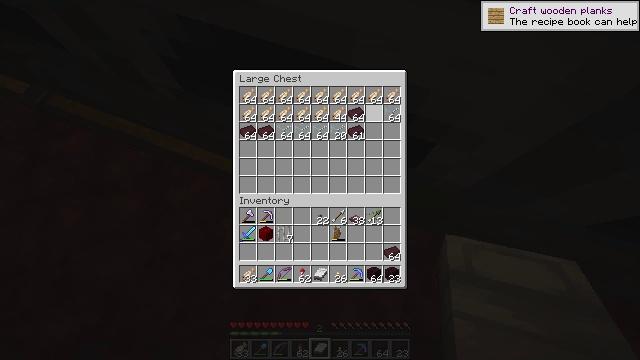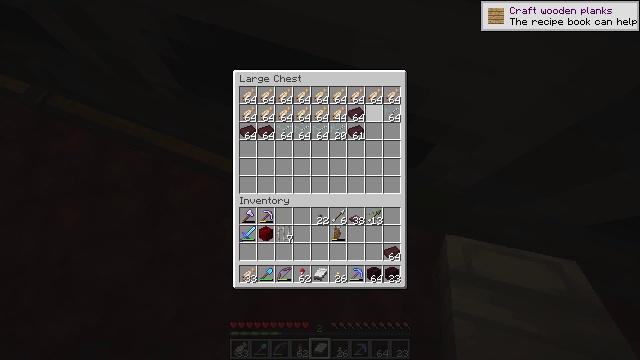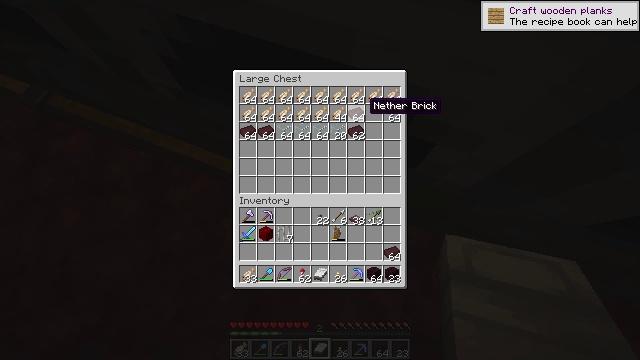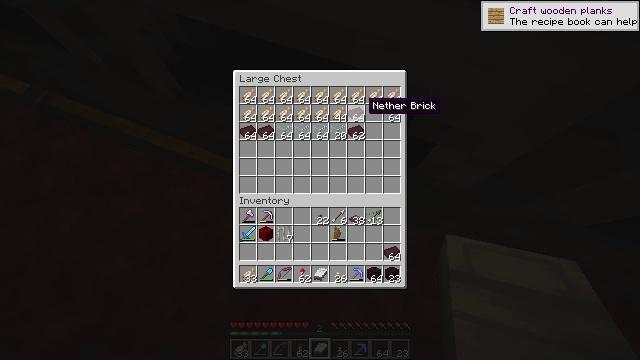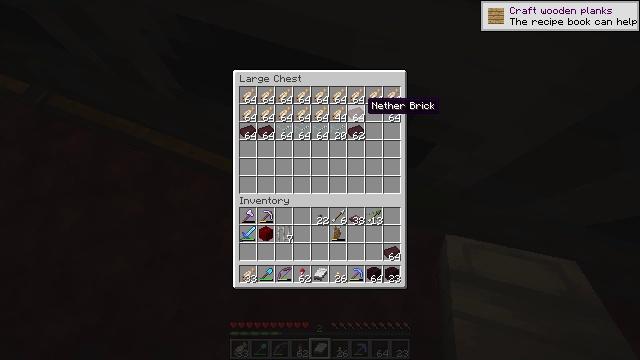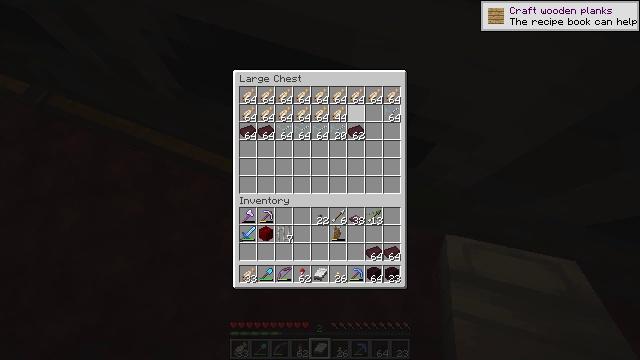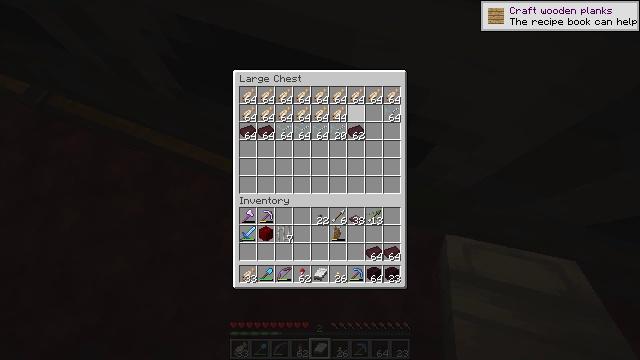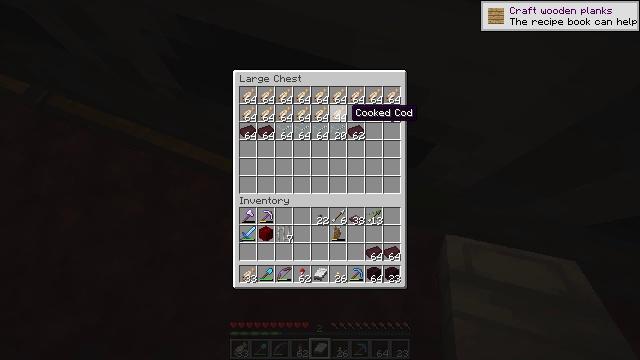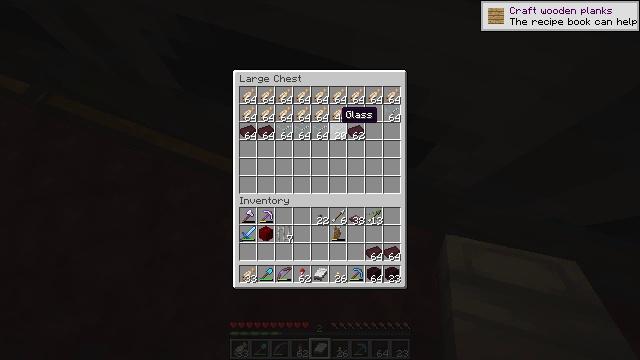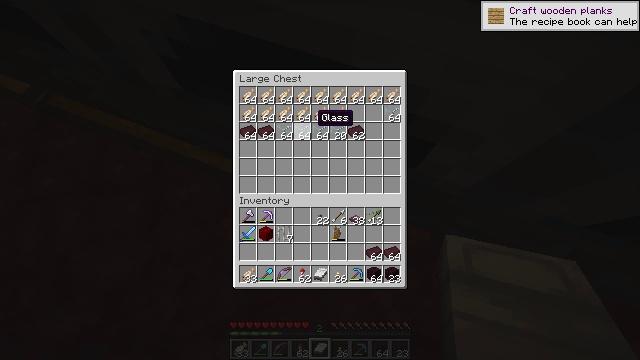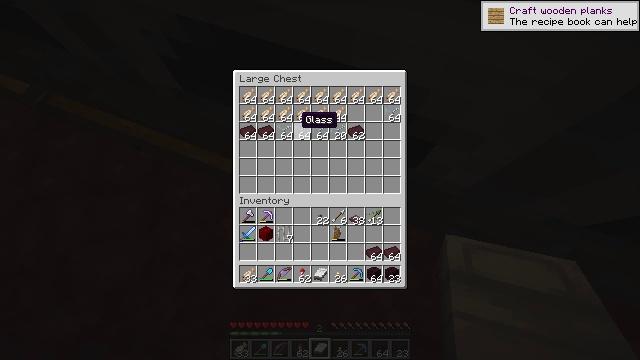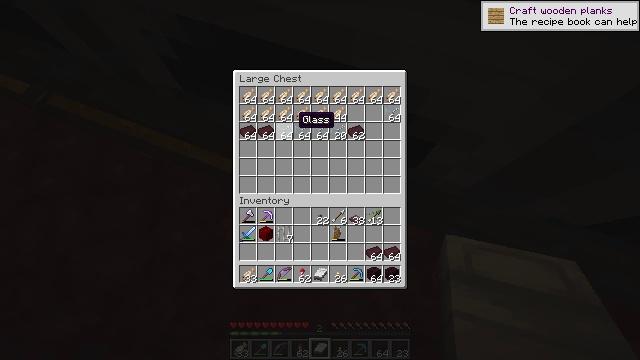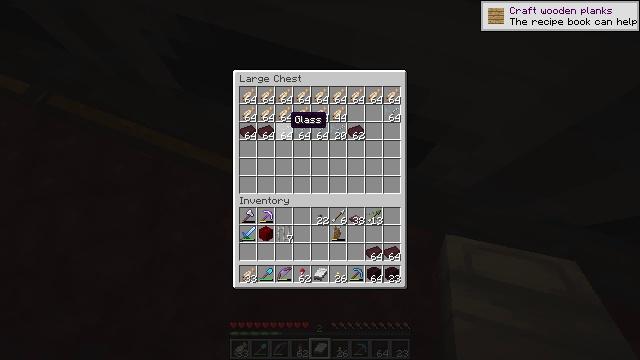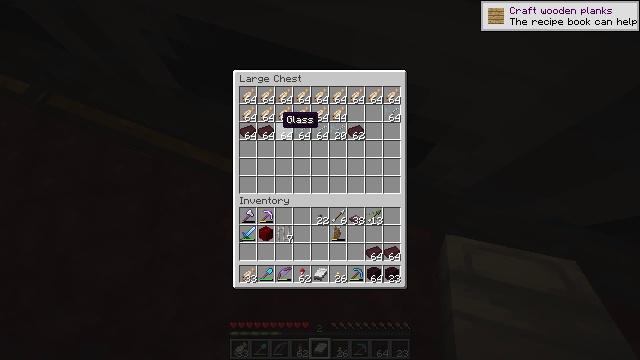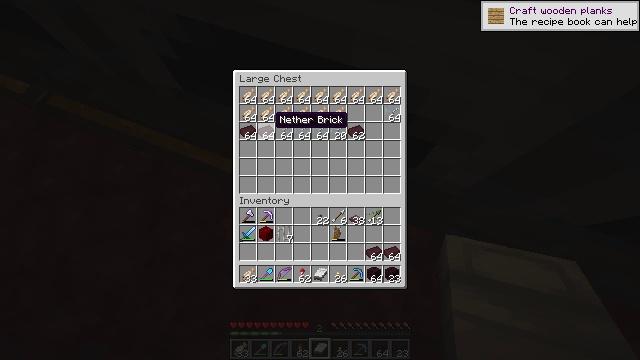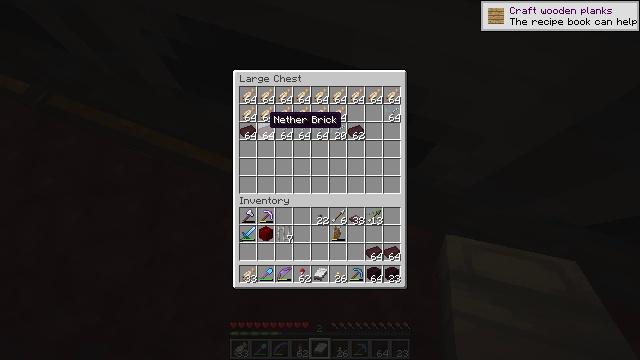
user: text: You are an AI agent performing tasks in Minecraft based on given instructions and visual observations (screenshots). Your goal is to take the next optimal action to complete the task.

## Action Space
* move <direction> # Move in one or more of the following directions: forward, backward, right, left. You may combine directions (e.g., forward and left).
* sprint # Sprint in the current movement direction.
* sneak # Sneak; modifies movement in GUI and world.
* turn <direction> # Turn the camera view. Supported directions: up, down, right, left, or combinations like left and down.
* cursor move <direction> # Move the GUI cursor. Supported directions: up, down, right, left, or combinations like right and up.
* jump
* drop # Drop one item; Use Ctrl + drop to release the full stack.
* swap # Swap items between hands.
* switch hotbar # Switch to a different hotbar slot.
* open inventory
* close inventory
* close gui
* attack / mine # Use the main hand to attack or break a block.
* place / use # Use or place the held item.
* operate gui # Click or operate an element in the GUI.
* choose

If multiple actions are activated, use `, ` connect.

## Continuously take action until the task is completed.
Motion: motion action
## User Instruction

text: Craft nether bricks from netherrack using a furnace.
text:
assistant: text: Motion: sneak
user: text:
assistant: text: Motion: sneak
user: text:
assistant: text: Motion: sneak
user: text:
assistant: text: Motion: sneak
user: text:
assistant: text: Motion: sneak, choose
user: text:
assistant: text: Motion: sneak, choose
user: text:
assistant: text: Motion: sneak, cursor move left
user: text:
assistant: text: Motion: sneak, cursor move left
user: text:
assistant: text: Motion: sneak, cursor move left
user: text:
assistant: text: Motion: sneak, cursor move left
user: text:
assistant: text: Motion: sneak
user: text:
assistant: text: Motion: sneak, cursor move left
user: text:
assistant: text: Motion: sneak, cursor move left
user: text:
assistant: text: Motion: sneak, cursor move left
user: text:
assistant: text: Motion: sneak
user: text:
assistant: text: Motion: sneak, choose
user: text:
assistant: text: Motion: sneak, choose
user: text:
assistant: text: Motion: sneak
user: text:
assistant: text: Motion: sneak
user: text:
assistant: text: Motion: sneak
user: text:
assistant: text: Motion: sneak, choose
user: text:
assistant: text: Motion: sneak, choose
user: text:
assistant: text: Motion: sneak
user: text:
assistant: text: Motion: sneak
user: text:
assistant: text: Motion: sneak
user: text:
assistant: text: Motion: sneak
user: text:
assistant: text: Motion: sneak
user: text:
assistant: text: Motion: sneak
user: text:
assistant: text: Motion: sneak
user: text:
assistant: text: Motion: close gui